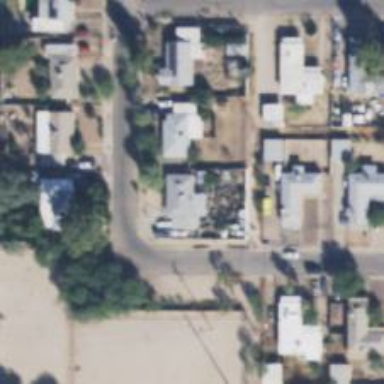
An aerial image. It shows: Alleyway designated as service road.